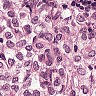
Metastatic tissue present: yes